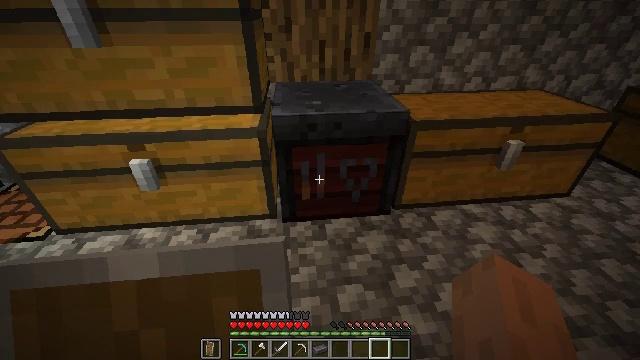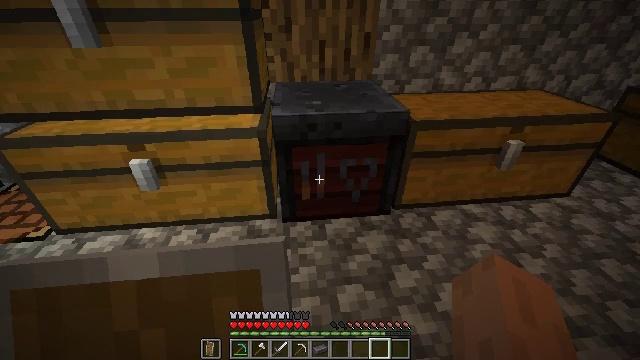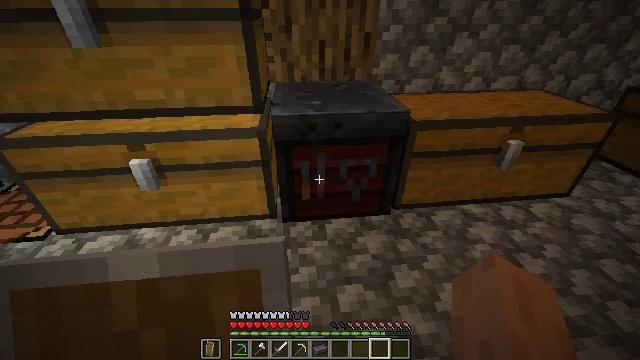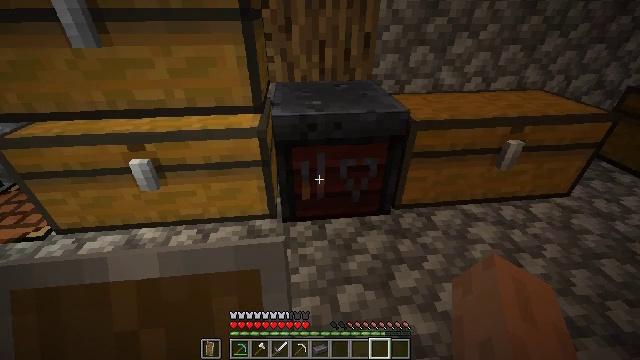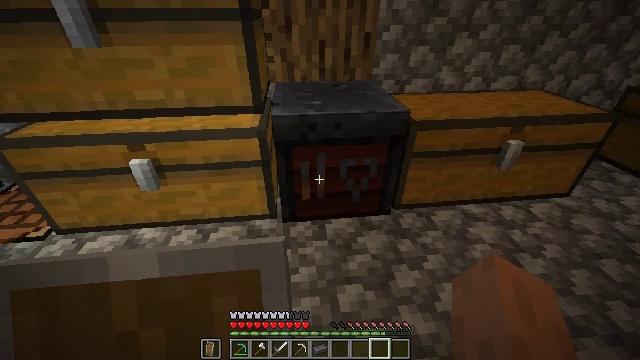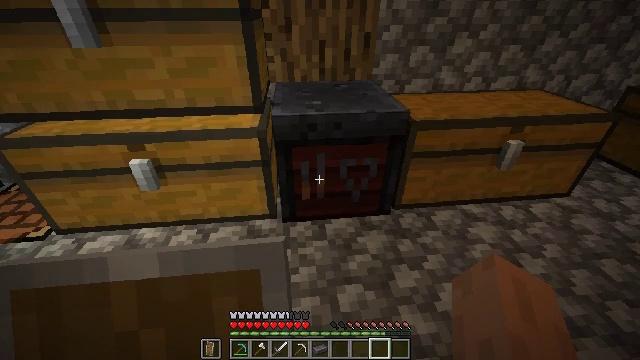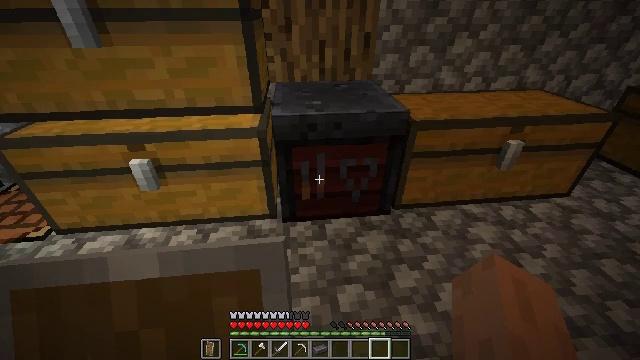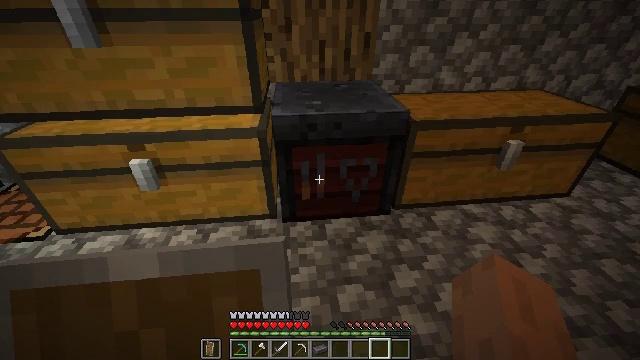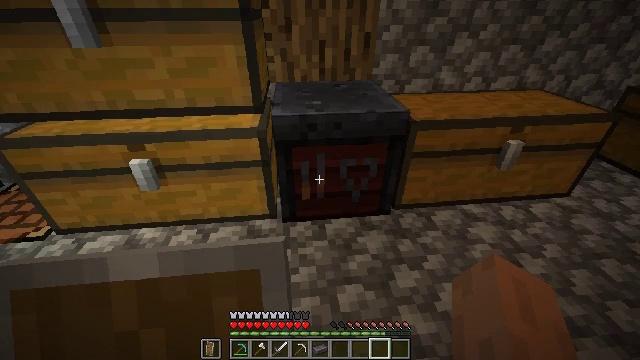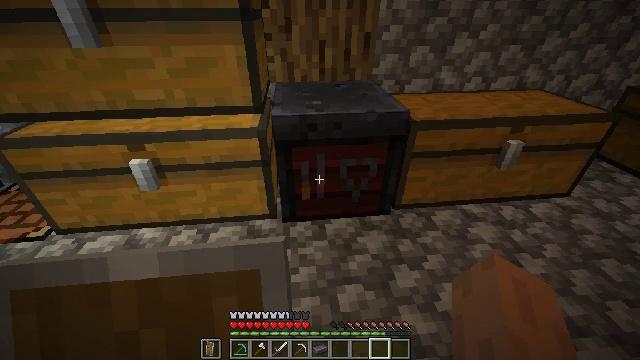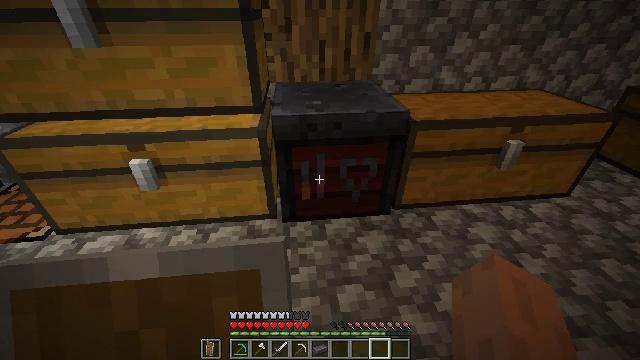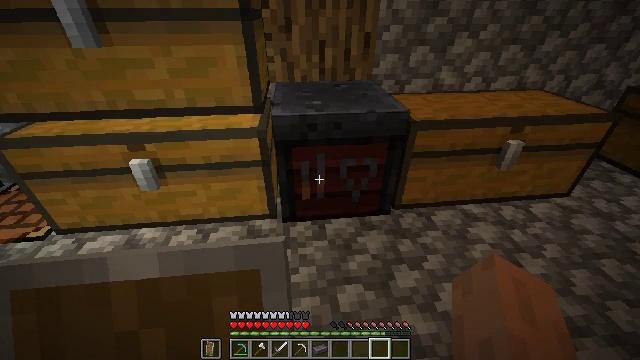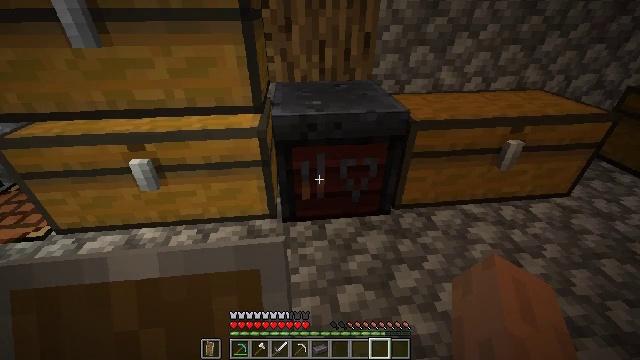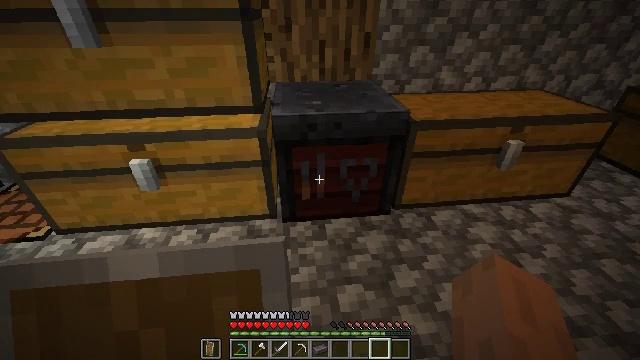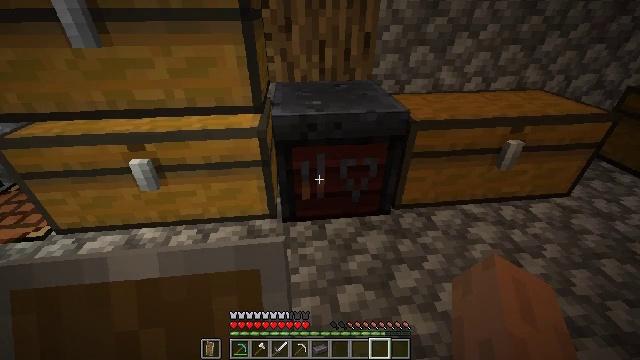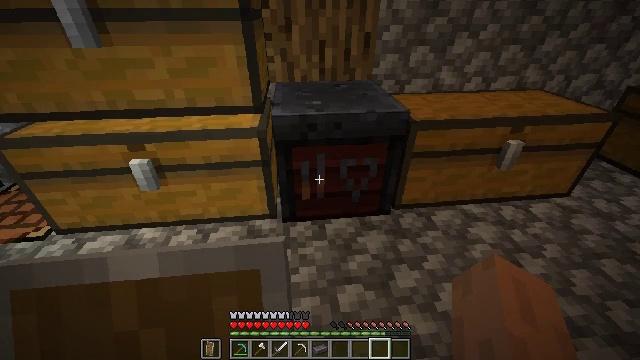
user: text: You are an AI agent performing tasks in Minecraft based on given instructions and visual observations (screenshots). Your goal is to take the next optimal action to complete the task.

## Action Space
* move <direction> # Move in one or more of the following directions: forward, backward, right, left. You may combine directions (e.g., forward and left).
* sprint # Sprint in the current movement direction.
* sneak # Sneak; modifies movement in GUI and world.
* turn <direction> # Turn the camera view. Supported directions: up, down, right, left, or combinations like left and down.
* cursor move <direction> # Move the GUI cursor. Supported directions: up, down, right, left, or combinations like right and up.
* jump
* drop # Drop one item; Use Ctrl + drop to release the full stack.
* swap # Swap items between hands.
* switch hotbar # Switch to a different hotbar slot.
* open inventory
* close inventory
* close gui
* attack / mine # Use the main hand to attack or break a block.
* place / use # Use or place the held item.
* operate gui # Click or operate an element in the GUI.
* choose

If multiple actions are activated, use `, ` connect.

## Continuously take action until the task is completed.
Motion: motion action
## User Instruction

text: craft item netherite pickaxe
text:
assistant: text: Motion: no_op
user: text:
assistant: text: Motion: no_op
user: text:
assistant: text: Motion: no_op
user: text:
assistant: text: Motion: no_op
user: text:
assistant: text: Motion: no_op
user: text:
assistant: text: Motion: no_op
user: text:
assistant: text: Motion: no_op
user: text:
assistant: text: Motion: no_op
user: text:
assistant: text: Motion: no_op
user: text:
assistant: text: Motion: no_op
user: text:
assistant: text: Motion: no_op
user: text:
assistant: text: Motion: no_op
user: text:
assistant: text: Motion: no_op
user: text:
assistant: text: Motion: no_op
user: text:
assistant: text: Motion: no_op
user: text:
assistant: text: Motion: no_op
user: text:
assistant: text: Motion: no_op
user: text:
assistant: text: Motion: no_op
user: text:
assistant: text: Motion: no_op
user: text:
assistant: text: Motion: no_op
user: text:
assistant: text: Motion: no_op
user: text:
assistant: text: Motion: no_op
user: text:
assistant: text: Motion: no_op
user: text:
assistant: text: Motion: no_op
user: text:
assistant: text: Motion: no_op
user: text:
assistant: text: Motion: no_op
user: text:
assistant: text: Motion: no_op
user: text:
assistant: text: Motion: no_op
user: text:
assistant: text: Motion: no_op
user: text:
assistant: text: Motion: no_op